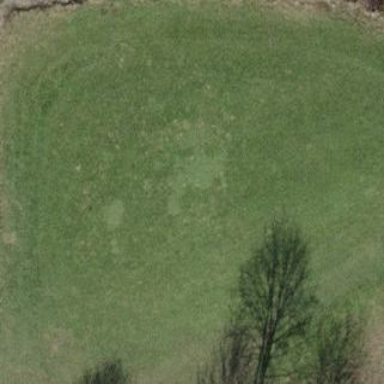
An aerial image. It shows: Lush grass fairway on golf course.